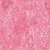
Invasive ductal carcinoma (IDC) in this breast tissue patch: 0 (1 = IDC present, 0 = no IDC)